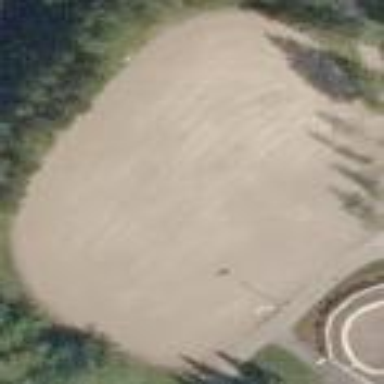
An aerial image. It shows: Multi-sport pitch with fine gravel surface for leisure land.